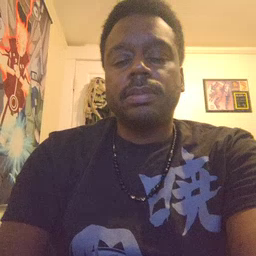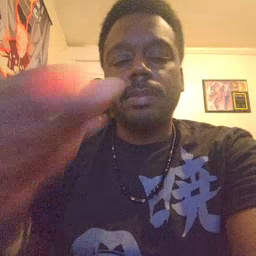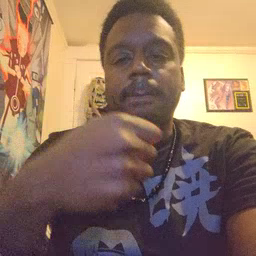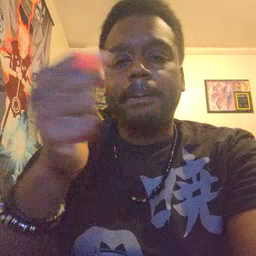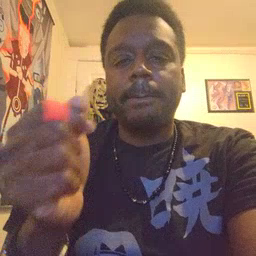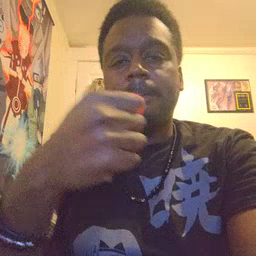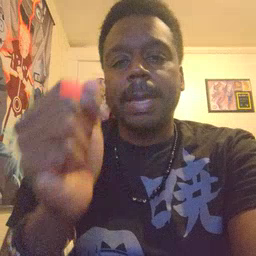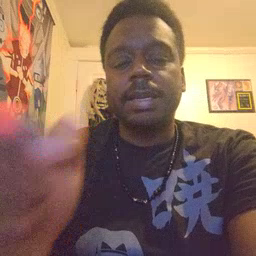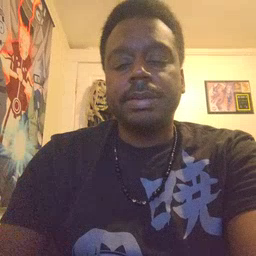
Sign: make